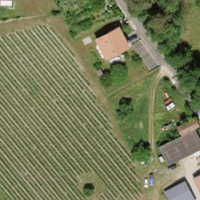
EUNIS habitat code: 52
Species observed at this site:
Acer campestre